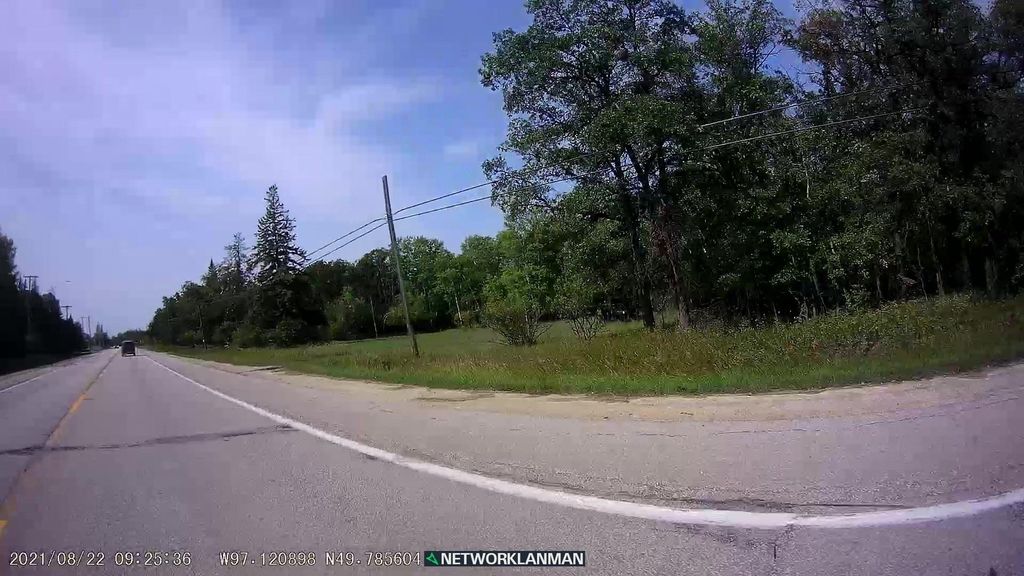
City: winnipeg